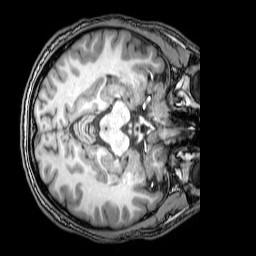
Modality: T1w
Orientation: axial
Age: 21
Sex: male